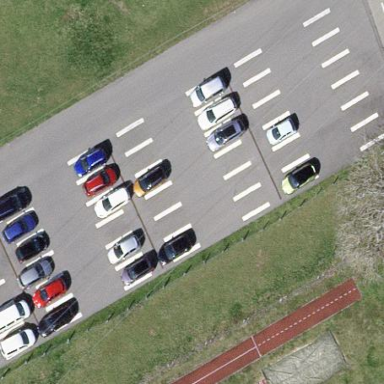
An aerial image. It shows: Parking area with surface.